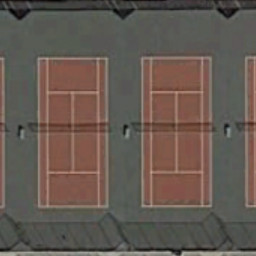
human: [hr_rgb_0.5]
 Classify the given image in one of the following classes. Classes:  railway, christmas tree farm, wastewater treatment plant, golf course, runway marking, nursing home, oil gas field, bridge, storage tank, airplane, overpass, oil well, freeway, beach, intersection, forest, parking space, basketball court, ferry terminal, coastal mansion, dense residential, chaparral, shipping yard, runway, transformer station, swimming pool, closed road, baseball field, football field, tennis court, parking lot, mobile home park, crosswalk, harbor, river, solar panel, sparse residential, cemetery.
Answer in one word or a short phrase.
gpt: tennis court